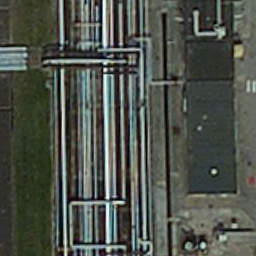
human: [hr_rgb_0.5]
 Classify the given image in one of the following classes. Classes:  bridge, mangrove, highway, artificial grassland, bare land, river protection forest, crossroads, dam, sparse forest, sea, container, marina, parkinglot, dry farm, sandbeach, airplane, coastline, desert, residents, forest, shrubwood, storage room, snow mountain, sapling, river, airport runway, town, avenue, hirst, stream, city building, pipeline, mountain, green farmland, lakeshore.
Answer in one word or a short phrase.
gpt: pipeline